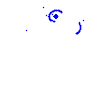
Particle: pion